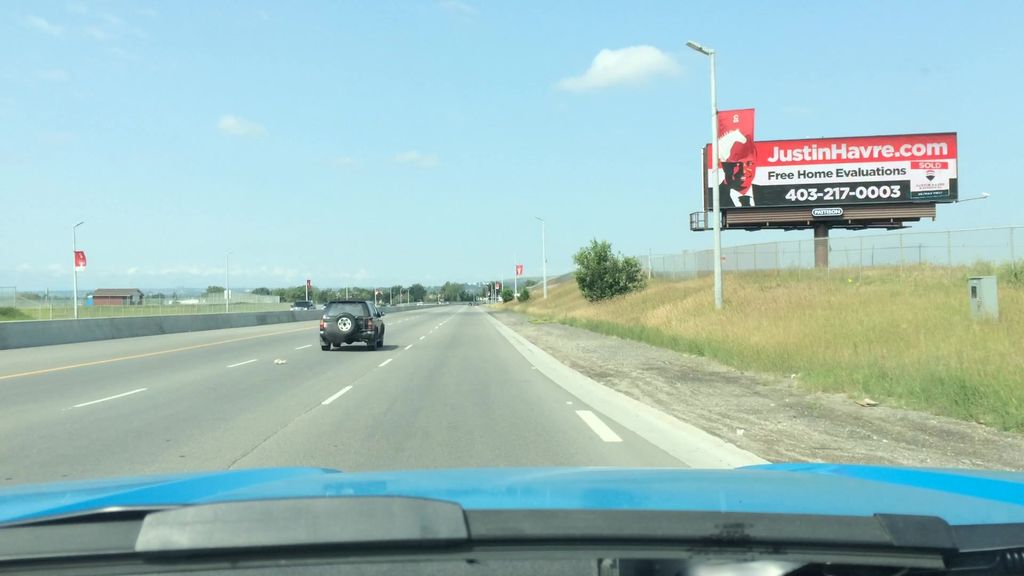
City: calgary